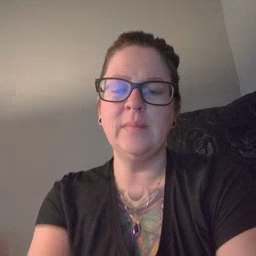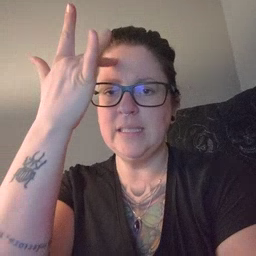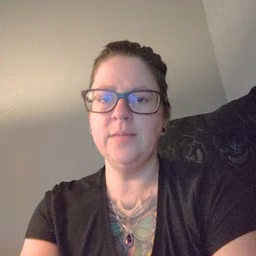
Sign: sick